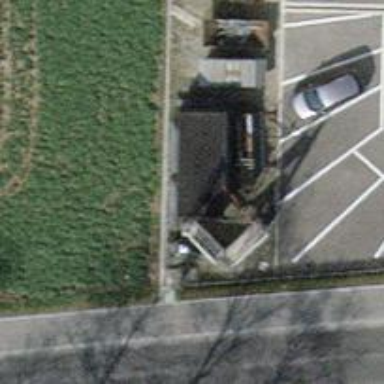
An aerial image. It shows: Surveillance system is in place.